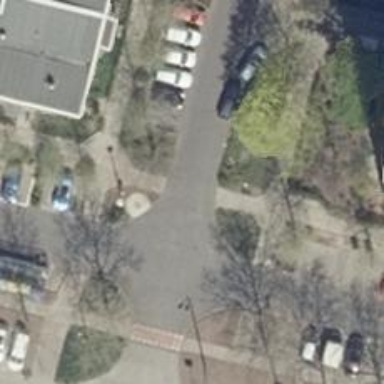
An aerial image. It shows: Concrete footway with unmarked crossing.